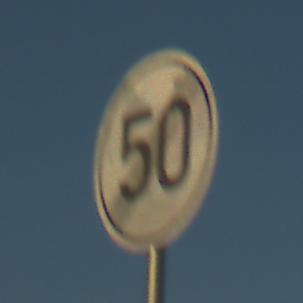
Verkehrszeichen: EndeGeschwindigkeit50
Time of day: SunriseSunset
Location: Outdoor (Beach)
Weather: Clear
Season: NotSpecified
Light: Natural